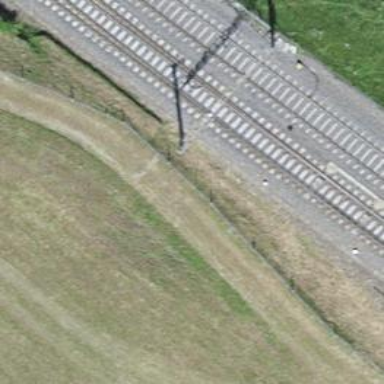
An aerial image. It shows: Railway switch.